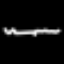
Label: squiggle